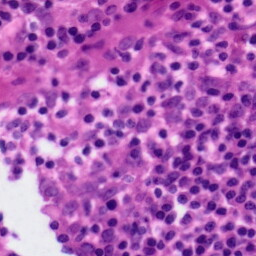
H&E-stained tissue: Tonsil